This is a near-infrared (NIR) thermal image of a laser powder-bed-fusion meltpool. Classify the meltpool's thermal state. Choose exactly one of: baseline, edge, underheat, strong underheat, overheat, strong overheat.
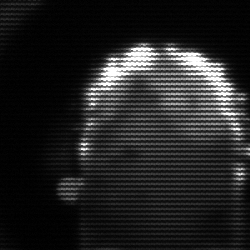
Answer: baseline